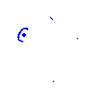
Particle: proton